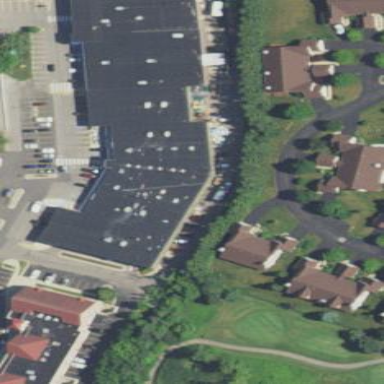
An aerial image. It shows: Retail building.